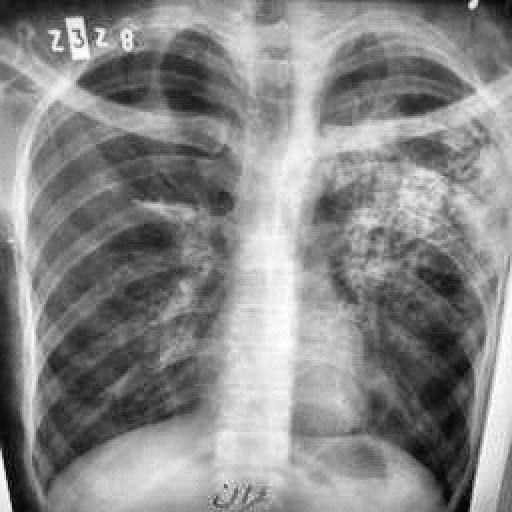
Finding: TUBERCULOSIS